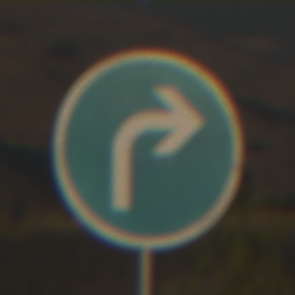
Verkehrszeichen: VorgeschriebeneFahrtrichtungRechts
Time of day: SunriseSunset
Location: Outdoor (Nature)
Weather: Clear
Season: NotSpecified
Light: Natural